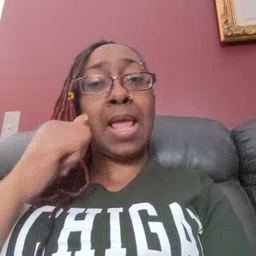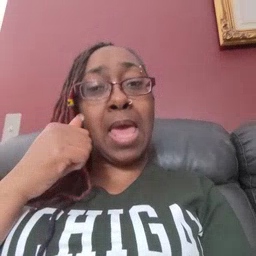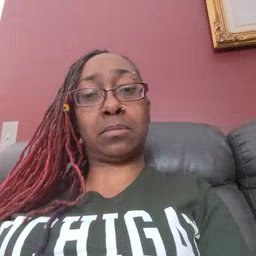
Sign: aunt